Interaction volume radius: 5 \u00c5
Interaction volume height: 25 \u00c5
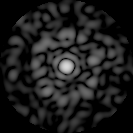
Disorder parameter: 0.8352